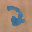
Label: 2